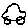
Label: car